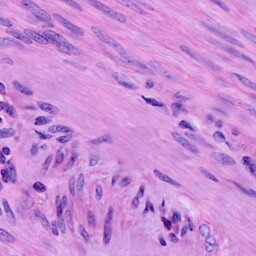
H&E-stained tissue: Cervix